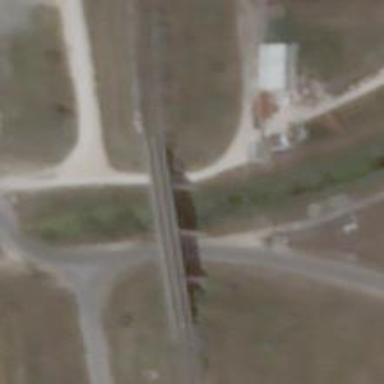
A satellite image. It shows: Bridge.